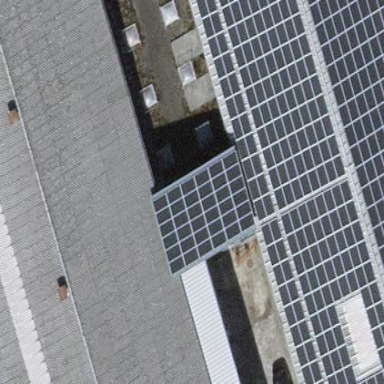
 consisting of solar photovoltaic panels."